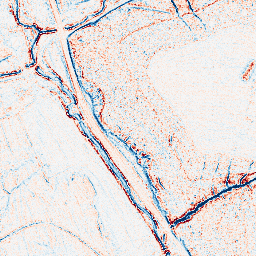
Category: edge_preserving
Decomposition family: anisotropic_diffusion
Decomposition parameters: iterations: 10
kappa: 50
gamma: 0.05
Upsampling method: sinc_hamming
Upsampling parameters: scale: 8
kernel_size: 16
Upsampling scale: 8